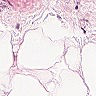
Metastatic tissue present: no